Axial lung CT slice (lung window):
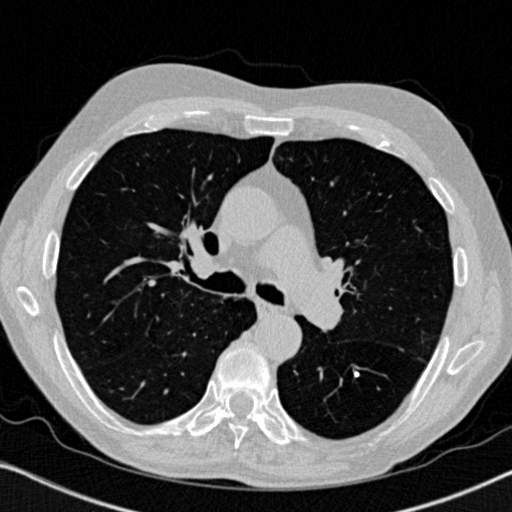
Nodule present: yes
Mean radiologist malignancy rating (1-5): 1